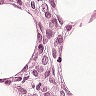
Metastatic tissue present: yes